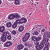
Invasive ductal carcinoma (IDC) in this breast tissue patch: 0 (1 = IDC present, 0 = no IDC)